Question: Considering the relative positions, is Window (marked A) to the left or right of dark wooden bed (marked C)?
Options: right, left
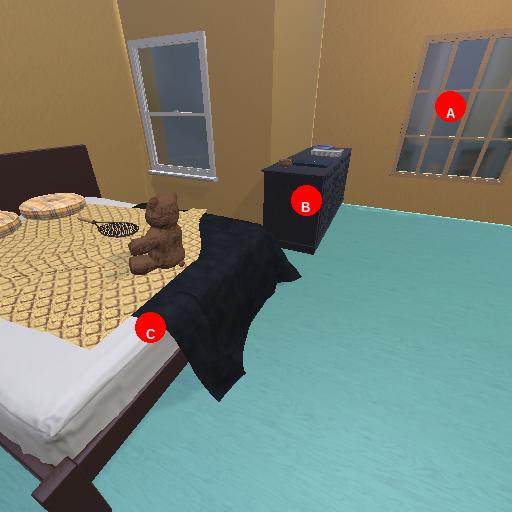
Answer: right